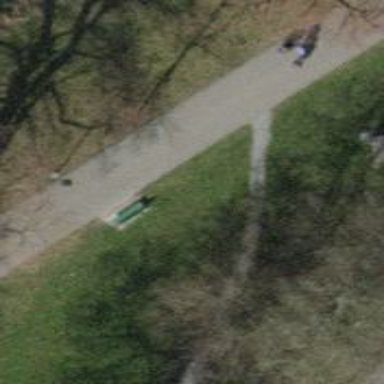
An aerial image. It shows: Bench.